Question: I'm creating a custom theme for magento and I ran into problem...
I wanted the cart to be visible all the time while shopping so I created it via 'Local.xml'
Here is the code I've used:
'''
<reference name="left">
<block type="checkout/cart_sidebar" name="cart_sidebar" template="checkout/cart/sidebar.phtml" before="-">
<action method="addItemRender"><type>simple</type><block>checkout/cart_item_renderer</block><template>checkout/cart/sidebar/default.phtml</template></action>
<action method="addItemRender"><type>grouped</type><block>checkout/cart_item_renderer_grouped</block><template>checkout/cart/sidebar/default.phtml</template></action>
<action method="addItemRender"><type>configurable</type><block>checkout/cart_item_renderer_configurable</block><template>checkout/cart/sidebar/default.phtml</template></action>
<block type="core/text_list" name="cart_sidebar.extra_actions" as="extra_actions" translate="label" module="checkout">
<label>Shopping Cart Sidebar Extra Actions</label>
</block>
</block>
</reference>
'''
But the problem is that when I login to the account the block dublicates, and if I try to remove it via 'Local.xml' it removes both...
How can I remove the default block and leave the custom one enabled at all times?
See the image to see what I mean:

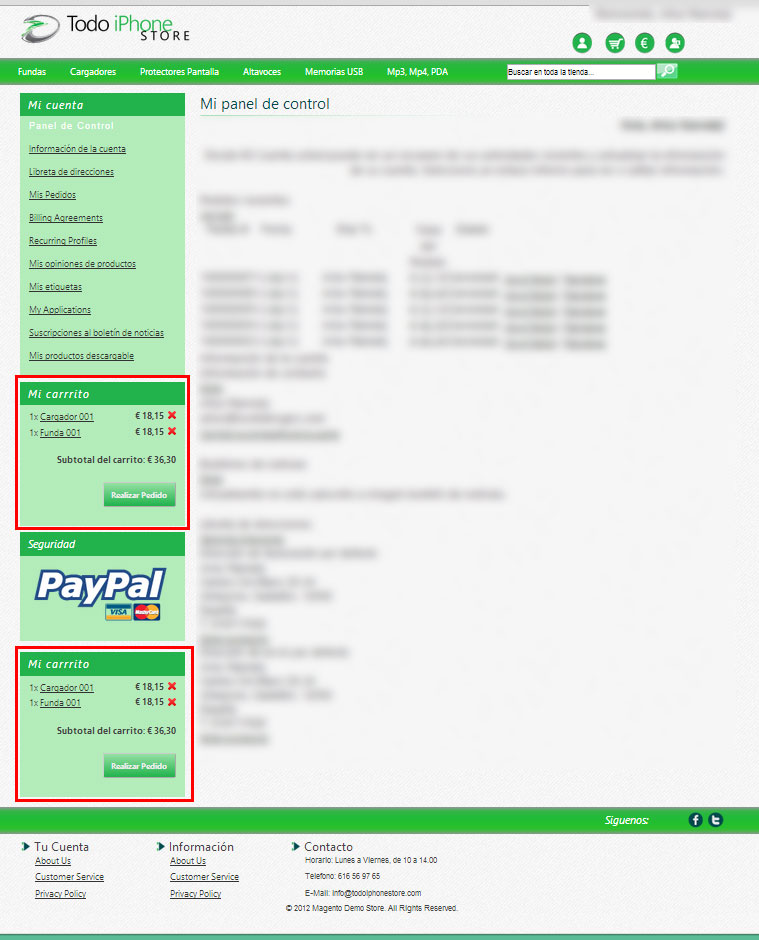
Answer: Name your own cart block differently than the original one (ie not 'cart_sidebar'), so it will always be displayed and you'll be able to use '<remove name="cart_sidebar" />' without removing the two blocks.